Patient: sex M, age 46
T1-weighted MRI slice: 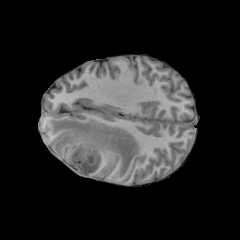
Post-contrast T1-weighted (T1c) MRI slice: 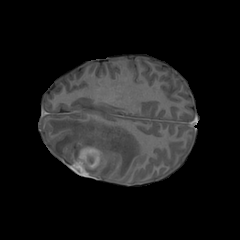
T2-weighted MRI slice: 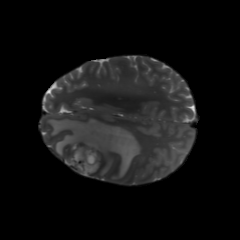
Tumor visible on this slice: yes
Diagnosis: Glioblastoma, IDH-wildtype
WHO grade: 4